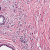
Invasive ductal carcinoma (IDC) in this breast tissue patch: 1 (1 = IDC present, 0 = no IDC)